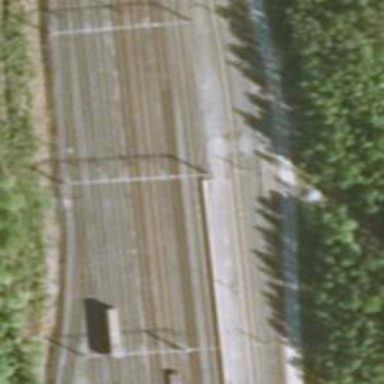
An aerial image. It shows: Level crossing with saltire marking.